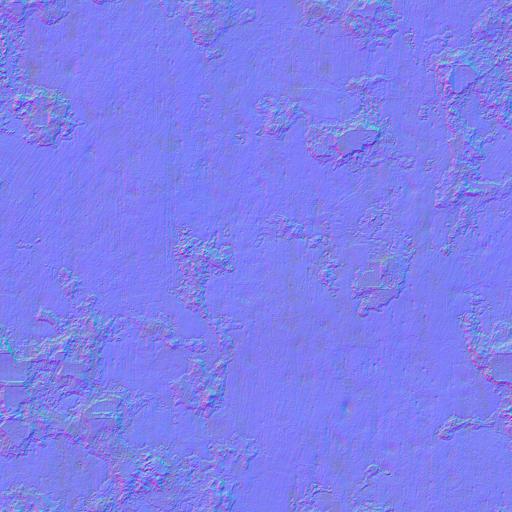
brick bricks broken old orange paint painted plaster wall yellow